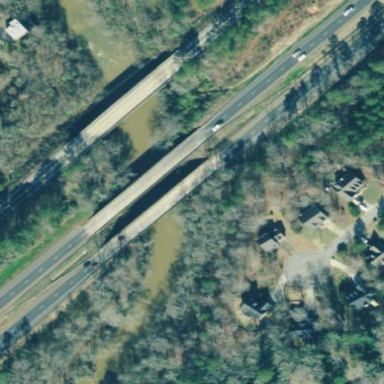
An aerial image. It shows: Bridge with beam structure.